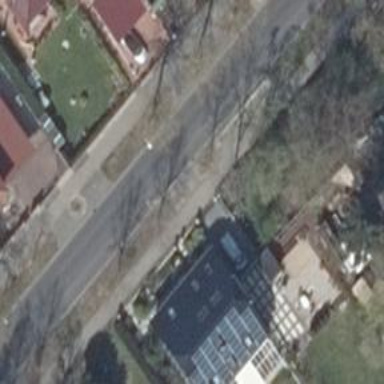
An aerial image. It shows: Tertiary road with asphalt surface. Separate sidewalks on both sides of the road.